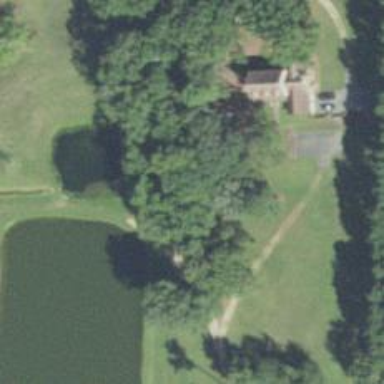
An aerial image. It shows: Driveway.